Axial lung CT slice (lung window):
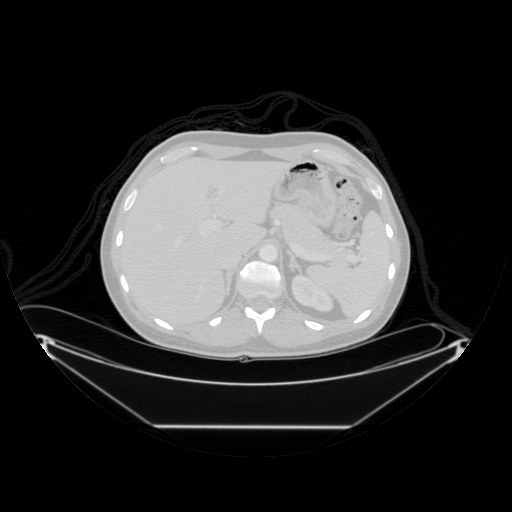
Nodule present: no